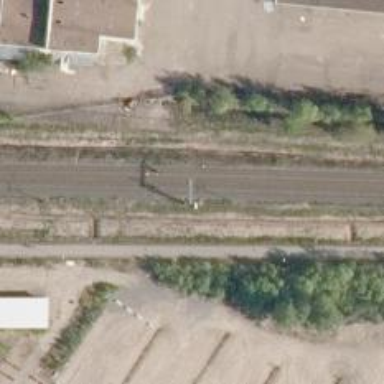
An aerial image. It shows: Railway track with continuous electrified contact line.